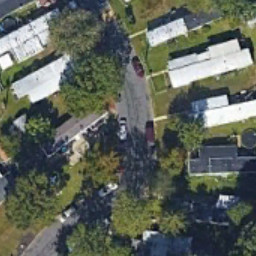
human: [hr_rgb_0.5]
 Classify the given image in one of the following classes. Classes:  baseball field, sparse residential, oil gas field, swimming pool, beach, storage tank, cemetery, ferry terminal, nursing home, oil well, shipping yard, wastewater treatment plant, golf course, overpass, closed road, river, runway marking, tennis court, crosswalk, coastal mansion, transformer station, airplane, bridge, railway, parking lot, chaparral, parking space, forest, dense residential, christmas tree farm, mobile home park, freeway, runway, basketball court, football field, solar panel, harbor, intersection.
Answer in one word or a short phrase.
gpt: mobile home park